Question: I am currently experimenting a very strange problem. In fact, I made a program some months ago and recently it starts not working so well so I look a bit deeper to find that there is something odd with 'InputStream' output.
My program need to get some pages from internet but sometimes (because sometimes it works and sometimes it didn't... odd) I get strange characters like this :

Some other times I get the good html page but it's very rare.
The code is something like this (simple version)
'''
InputStream is;
String inputLine;
if((is = URLConnectionReader.urlExists("xxxxurlxxxx")) != null)
{
BufferedReader in = null;
try
{
// First try
in = new BufferedReader(new InputStreamReader(is));
// Second try I don't have both in the code but both doesn't work 100% of the time.
in = new BufferedReader(new InputStreamReader(is, "UTF-8"));
while ((inputLine = in.readLine()) != null)
{
System.out.println(inputLine);
}
}
catch (Exception e) {
System.out.println("error");
}
}
'''
I put 2 in = new() because I tried both without success. What is really strange is that sometimes it will work 10 times in a row and after not work 10 times in a row...
'''
public static InputStream urlExists(String url)
{
try {
URL site = new URL(url);
try {
return site.openStream();
} catch (IOException ex) {
return null;
}
} catch (MalformedURLException ex) {
return null;
}
}
'''
Thanks a lot for your help.
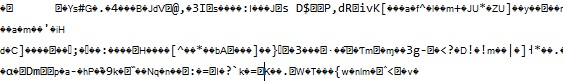
Answer: OK, I can reproduce the problem here, but with less frequency than you are seeing. Using 'tcpdump' to follow the stream, I believe the server has decided to send you a 'gzip' compressed stream, rather than an uncompressed stream.
Here is the relevant header output from 'tcpdump' in the failed case (first line wrapped for ease of reading). The 'Content-Encoding' is around '0x024A':
'''
13:17:40.644241 IP r1.batoto.net.http > random.example.org.33779: Flags [P.],
seq 1:604, ack 183, win 122,
options [nop,nop,TS val 344850394 ecr <PHONE>], length 603
// Some lines of headers removed
0x0030: <PHONE> 4854 5450 2f31 2e31 2032 3030 ....HTTP/1.1.200
0x0040: 204f 4b0d 0a53 6572 7665 723a 206e 6769 .OK..Server:.ngi
0x0050: 6e78 2f31 2e32 2e37 0d0a 4461 7465 3a20 nx/1.2.7..Date:.
0x0060: 4672 692c 2032 3920 4e6f 7620 3230 3133 Fri,.29.Nov.2013
0x0070: 2030 323a 3437 3a33 3820 474d 540d 0a43 .02:47:38.GMT..C
0x0080: 6f6e 7465 6e74 2d54 7970 653a 2074 6578 ontent-Type:.tex
0x0090: 742f 6874 6d6c 3b63 6861 7273 6574 3d55 t/html;charset=U
0x00a0: 5446 2d38 0d0a 5472 616e 7366 6572 2d45 TF-8..Transfer-E
0x00b0: 6e63 6f64 696e 673a 2063 6875 6e6b 6564 ncoding:.chunked
0x00c0: 0d0a 436f 6e6e 6563 7469 6f6e 3a20 6b65 ..Connection:.ke
0x00d0: 6570 2d61 6c69 7665 0d0a 582d 506f 7765 ep-alive..X-Powe
0x00e0: 7265 642d 4279 3a20 5048 502f 352e 342e red-By:.PHP/5.4.
0x00f0: 3135 0d0a 5365 742d 436f 6f6b 6965 3a20 15..Set-Cookie:.
0x0100: 7365 7373 696f 6e5f 6964 3d32 3230 3433 session_id=22043
0x0110: 3838 3431 3235 3739 3735 6566 6361 3333 8841257975efca33
0x0120: 6462 3261 3264 6635 6665 643b 2070 6174 db2a2df5fed;.pat
0x0130: 683d 2f3b 2064 6f6d 6169 6e3d 2e62 6174 h=/;.domain=.bat
0x0140: 6f74 6f2e 6e65 743b 2068 7474 706f 6e6c oto.net;.httponl
0x0150: 790d 0a53 6574 2d43 6f6f 6b69 653a 2075 y..Set-Cookie:.u
0x0160: 6167 656e 745f 6279 7061 7373 3d31 3b20 agent_bypass=1;.
0x0170: 7061 7468 3d2f 3b20 646f 6d61 696e 3d2e path=/;.domain=.
0x0180: 6261 746f 746f 2e6e 6574 0d0a 5365 742d batoto.net..Set-
0x0190: 436f 6f6b 6965 3a20 636f 6d6d 656e 746d Cookie:.commentm
0x01a0: 6f64 7069 6473 3d64 656c 6574 6564 3b20 odpids=deleted;.
0x01b0: 6578 7069 7265 733d 5468 752c 2030 312d expires=Thu,.01-
0x01c0: 4a61 6e2d 3139 3730 2030 303a 3030 3a30 Jan-1970.00:00:0
0x01d0: 3120 474d 543b 2070 6174 683d 2f3b 2064 1.GMT;.path=/;.d
0x01e0: 6f6d 6169 6e3d 2e62 6174 6f74 6f2e 6e65 omain=.batoto.ne
0x01f0: 740d 0a43 6163 6865 2d43 6f6e 7472 6f6c t..Cache-Control
0x0200: 3a20 6d61 782d 6167 653d 3336 3030 0d0a :.max-age=3600..
0x0210: 4578 7069 7265 733a 2046 7269 2c20 3239 Expires:.Fri,.29
0x0220: 204e 6f76 2032 3031 3320 3033 3a34 373a .Nov.2013.03:47:
0x0230: 3338 2047 4d54 0d0a 5072 6167 6d61 3a20 38.GMT..Pragma:.
0x0240: 6e6f 2d63 6163 6865 0d0a 436f 6e74 656e no-cache..Conten
0x0250: 742d 456e 636f 6469 6e67 3a20 677a 6970 t-Encoding:.gzip
0x0260: 0d0a 5661 7279 3a20 4163 6365 7074 2d45 ..Vary:.Accept-E
0x0270: 6e63 6f64 696e 670d 0a58 2d43 6163 6865 ncoding..X-Cache
0x0280: 3a20 4849 540d 0a0d 0a37 6639 360d 0a :.HIT....7f96..
'''
I'm not super expert in the HTTP protocol, but my guess is that 'gzip' 'Content-Encoding' shouldn't really be happening based on the request, and is maybe a server config issue. Perhaps others more expert than me can comment based on the headers below:
'''
13:17:40.387277 IP random.example.org.33779 > r1.batoto.net.http:
Flags [P.], seq 1:183, ack 1, win 229,
options [nop,nop,TS val <PHONE> ecr 344850135], length 182
// Some lines of headers removed
0x0030: <PHONE> 4745 5420 2f63 6f6d 6963 2f5f ....GET./comic/_
0x0040: 2f63 6f6d 6963 732f 6269 6c6c 792d 6261 /comics/billy-ba
0x0050: 742d 7237 3734 2048 5454 502f 312e 310d t-r774.HTTP/1.1.
0x0060: 0a55 7365 722d 4167 656e 743a 204a 6176 .User-Agent:.Jav
0x0070: 612f 312e 372e 305f 3435 0d0a 486f 7374 a/1.7.0_45..Host
0x0080: 3a20 7777 772e 6261 746f 746f 2e6e 6574 :.www.batoto.net
0x0090: 0d0a 4163 6365 7074 3a20 7465 7874 2f68 ..Accept:.text/h
0x00a0: 746d 6c2c 2069 6d61 6765 2f67 6966 2c20 tml,.image/gif,.
0x00b0: 696d 6167 652f 6a70 6567 2c20 2a3b 2071 image/jpeg,.*;.q
0x00c0: 3d2e 322c 202a 2f2a 3b20 713d 2e32 0d0a =.2,.*/*;.q=.2..
0x00d0: 436f 6e6e 6563 7469 6f6e 3a20 6b65 6570 Connection:.keep
0x00e0: 2d61 6c69 7665 0d0a 0d0a -alive....
'''
Good news is that the fix is relatively simple. Here is a 'urlExists(...)' implementation that should work around the issue:
'''
private static final Object GZIP_CONTENT_TYPE = "gzip";
public static InputStream urlExists(String url)
{
try
{
URL site = new URL(url);
try
{
URLConnection conn = site.openConnection();
if (GZIP_CONTENT_TYPE.equals(conn.getContentEncoding()))
{
System.out.println("Using gzip stream");
return new GZIPInputStream(conn.getInputStream());
}
System.out.println("Using uncompressed stream");
return conn.getInputStream();
}
catch (IOException ex)
{
return null;
}
}
catch (MalformedURLException ex)
{
return null;
}
}
'''